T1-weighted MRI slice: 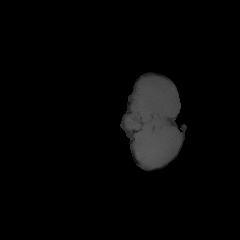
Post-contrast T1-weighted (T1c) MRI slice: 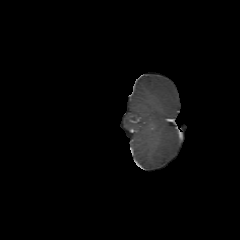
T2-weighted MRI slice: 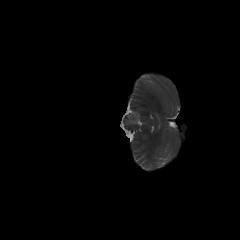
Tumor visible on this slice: yes